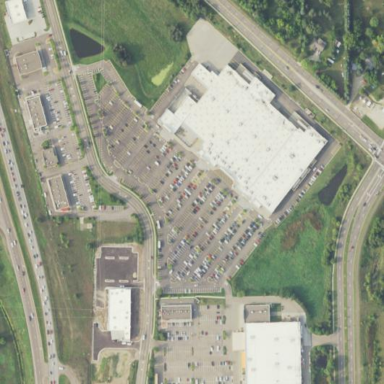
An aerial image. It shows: Retail area.